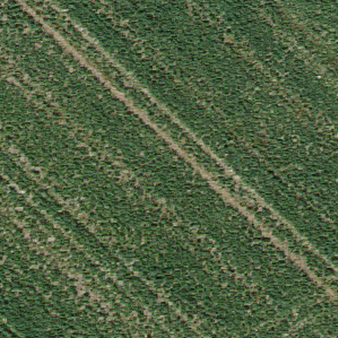
Label: other